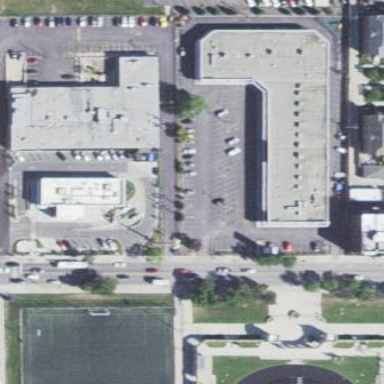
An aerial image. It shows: Retail building.